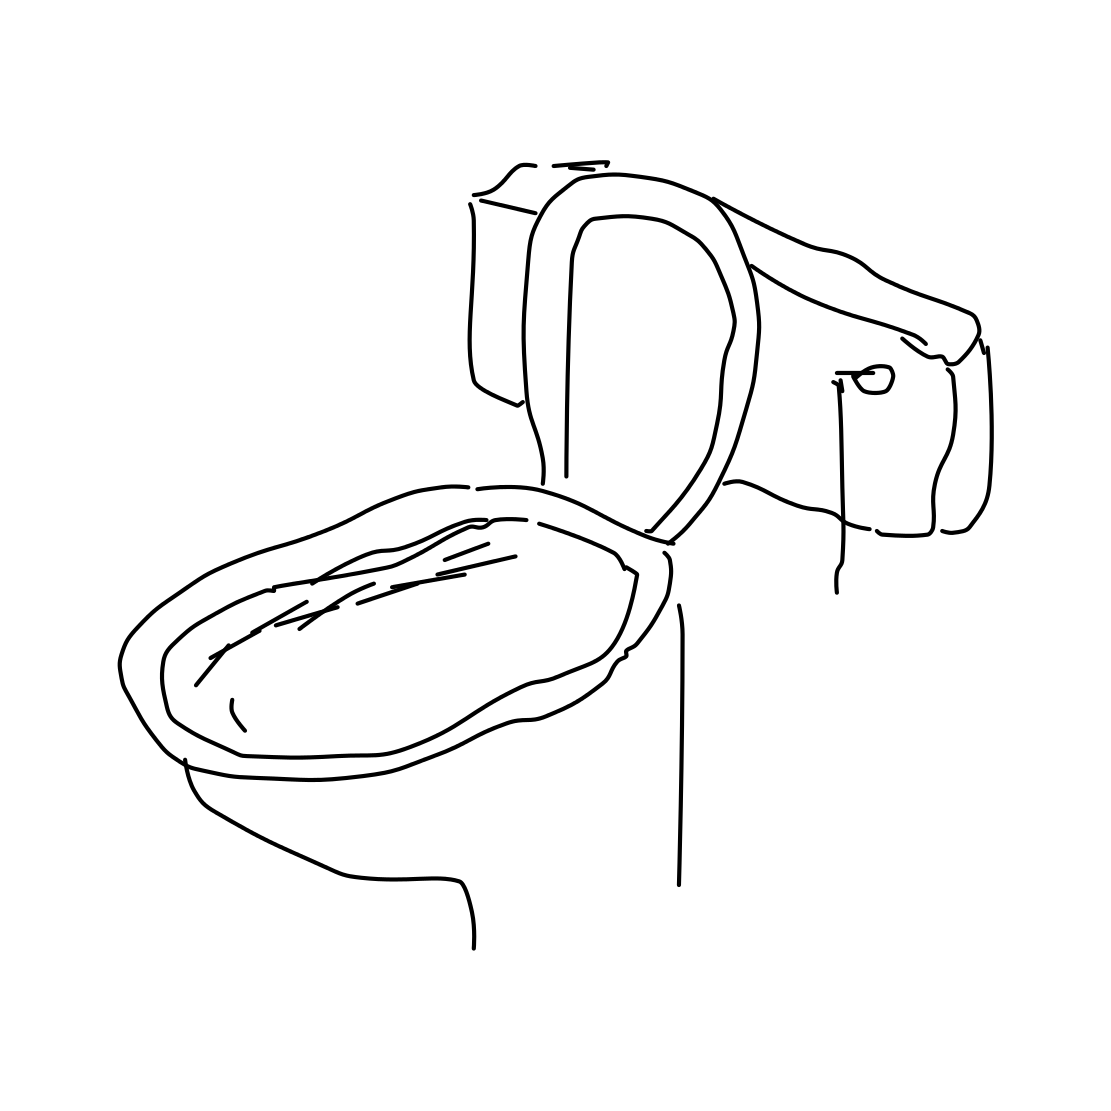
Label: toilet